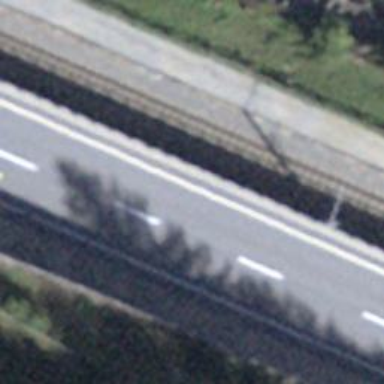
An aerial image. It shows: Guard rail.